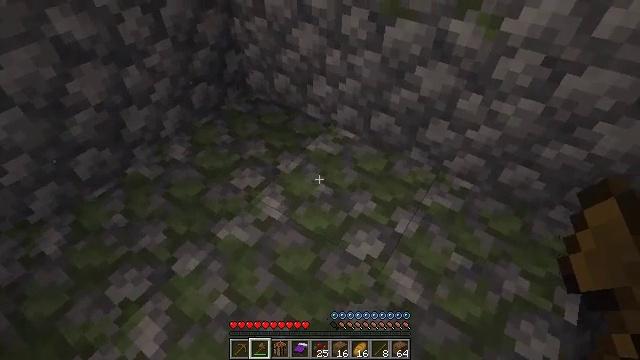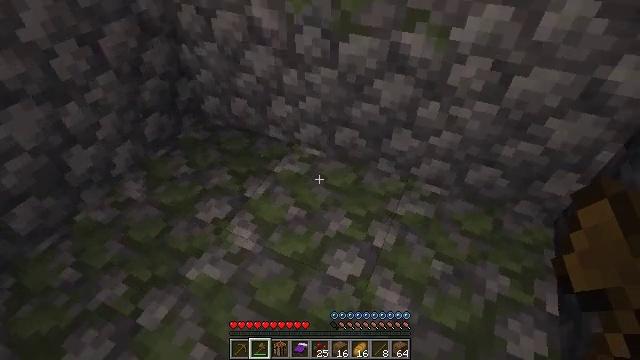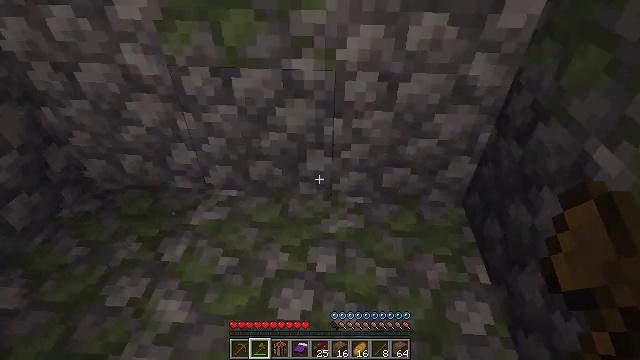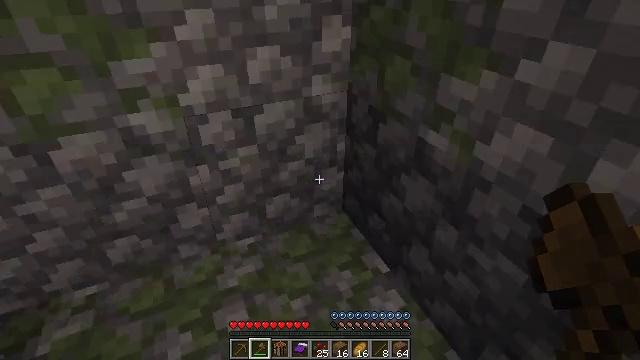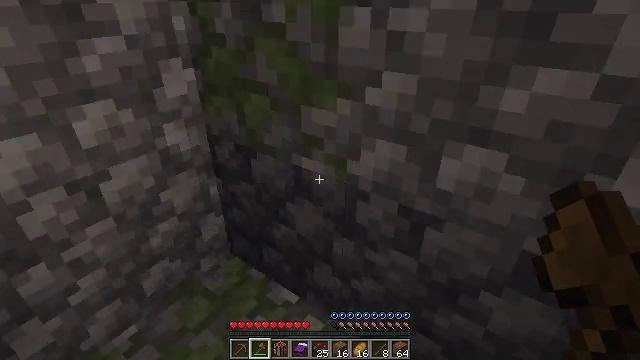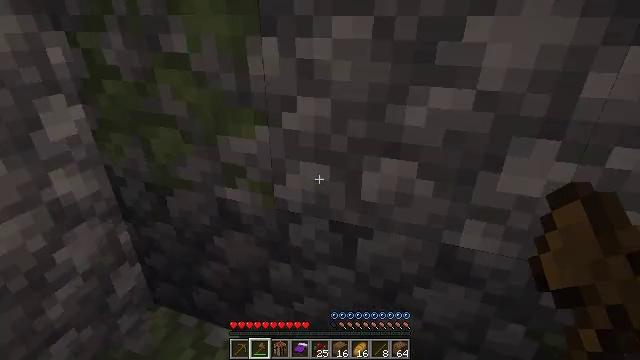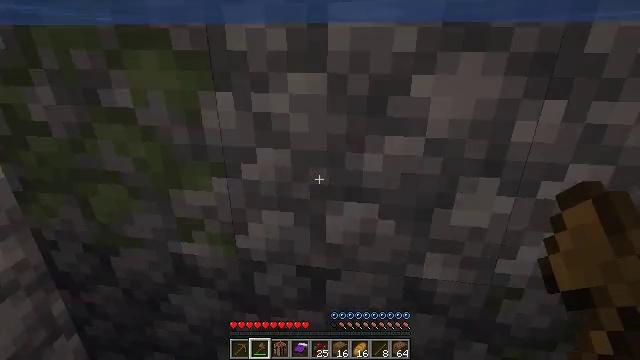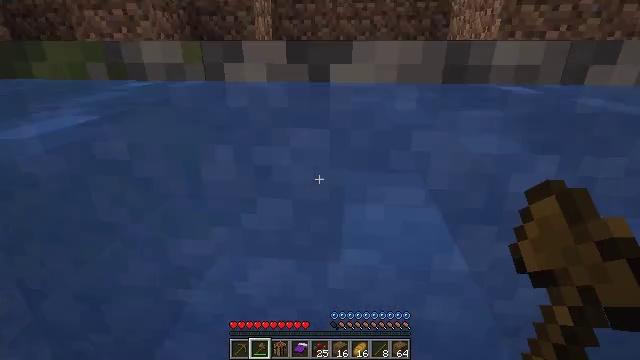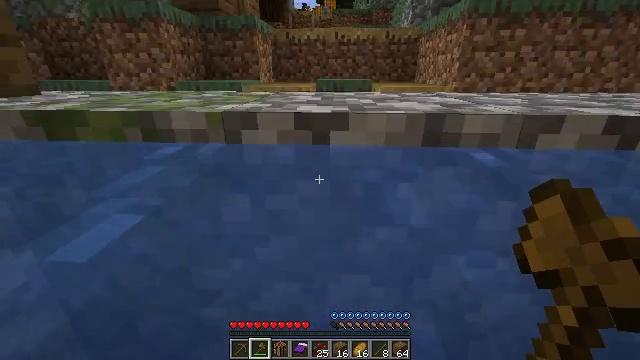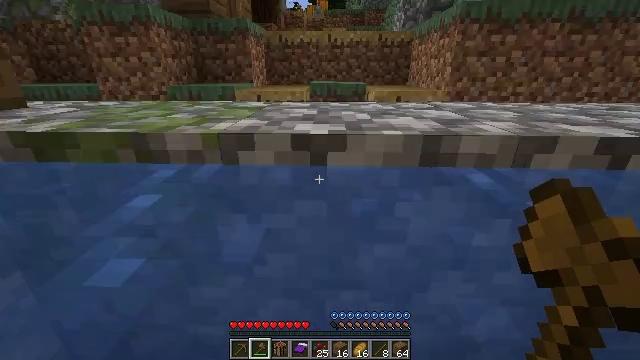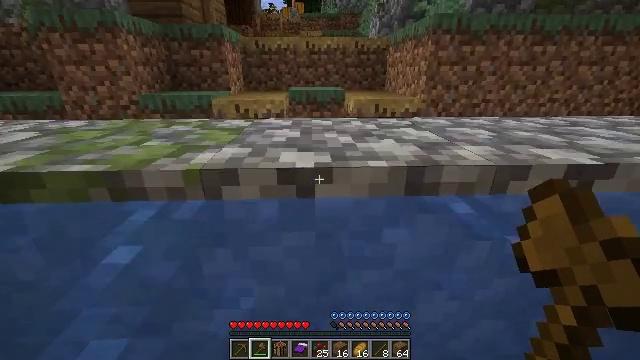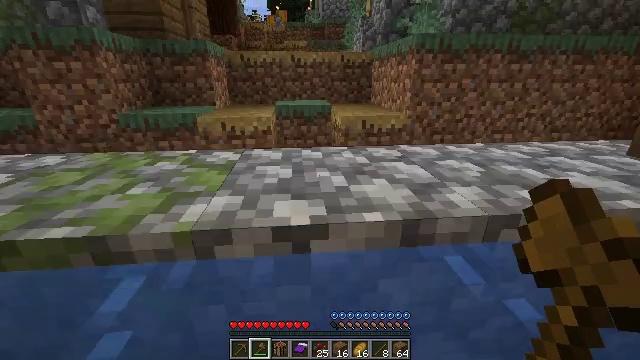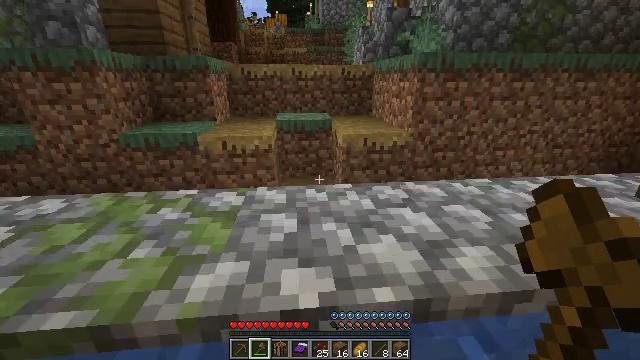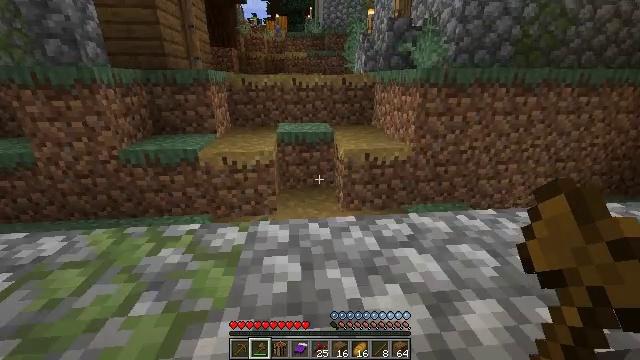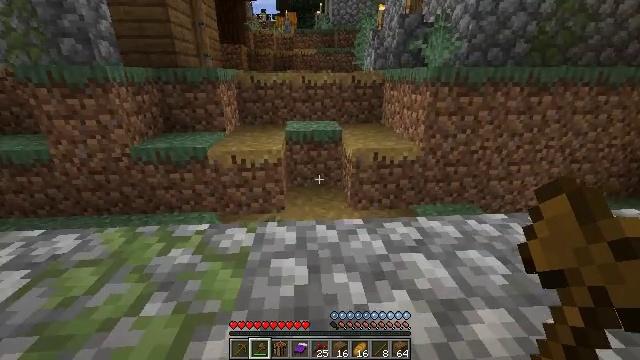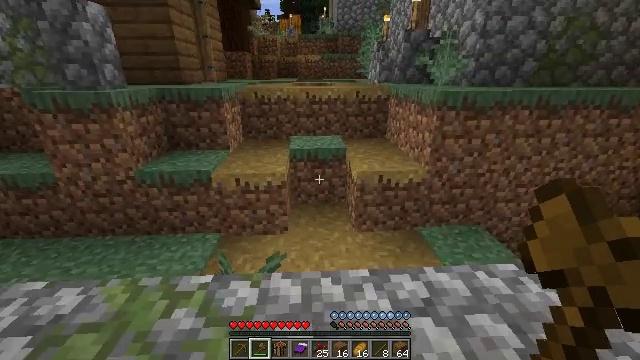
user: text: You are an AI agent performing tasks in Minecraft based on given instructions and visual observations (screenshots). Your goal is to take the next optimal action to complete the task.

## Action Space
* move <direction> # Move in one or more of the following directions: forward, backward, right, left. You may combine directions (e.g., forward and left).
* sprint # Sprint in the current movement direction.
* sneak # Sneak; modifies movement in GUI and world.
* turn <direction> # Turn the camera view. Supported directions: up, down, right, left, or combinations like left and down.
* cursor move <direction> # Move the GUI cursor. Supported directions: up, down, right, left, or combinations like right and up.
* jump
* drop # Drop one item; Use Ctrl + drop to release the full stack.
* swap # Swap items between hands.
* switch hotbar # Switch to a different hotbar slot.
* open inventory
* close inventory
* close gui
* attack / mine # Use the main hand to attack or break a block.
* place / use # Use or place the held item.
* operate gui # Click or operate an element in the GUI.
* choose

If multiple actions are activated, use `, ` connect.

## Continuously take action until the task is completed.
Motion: motion action
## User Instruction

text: Mine the large fern from the ground.
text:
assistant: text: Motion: move forward, turn right and up
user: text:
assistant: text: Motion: move forward, turn right and up
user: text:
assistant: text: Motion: move forward, turn right and up, jump
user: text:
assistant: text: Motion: move forward, turn right and up, jump
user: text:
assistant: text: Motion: move forward, turn right and up, jump
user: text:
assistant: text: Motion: move forward, turn right and up, jump
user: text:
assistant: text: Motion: move forward, turn right and up, jump
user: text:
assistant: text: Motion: move forward, turn right, jump
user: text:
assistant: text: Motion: move forward, turn right, jump
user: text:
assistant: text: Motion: move forward, turn right, jump
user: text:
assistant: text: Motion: move forward, turn right and up, jump
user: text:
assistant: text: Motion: move forward, jump
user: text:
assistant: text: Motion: move forward, jump
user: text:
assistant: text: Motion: move forward, turn left, jump
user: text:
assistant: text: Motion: move forward, jump
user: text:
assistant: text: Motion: move forward, turn left, jump
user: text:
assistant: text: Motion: move forward, turn left, jump
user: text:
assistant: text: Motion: move forward, turn left, jump
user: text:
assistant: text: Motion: move forward, turn left, jump
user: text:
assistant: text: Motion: move forward
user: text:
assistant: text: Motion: move forward
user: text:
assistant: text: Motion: move forward
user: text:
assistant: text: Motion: move forward, turn left
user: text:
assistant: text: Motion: move forward, turn left
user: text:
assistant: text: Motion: move forward, turn left
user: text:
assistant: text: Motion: move forward
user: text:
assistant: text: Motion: move forward
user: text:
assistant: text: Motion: move forward
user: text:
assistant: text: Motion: move forward
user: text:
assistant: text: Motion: move forward